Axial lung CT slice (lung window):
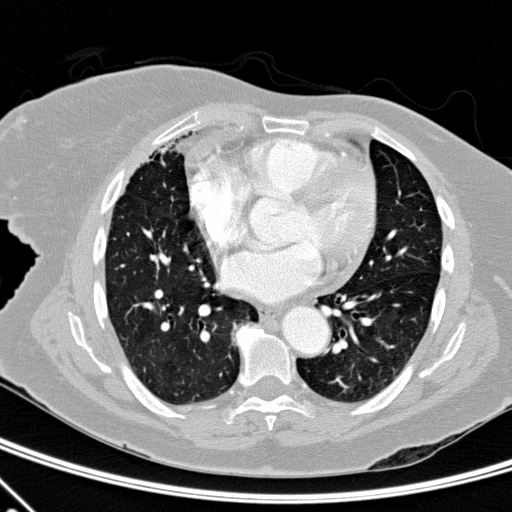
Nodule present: no